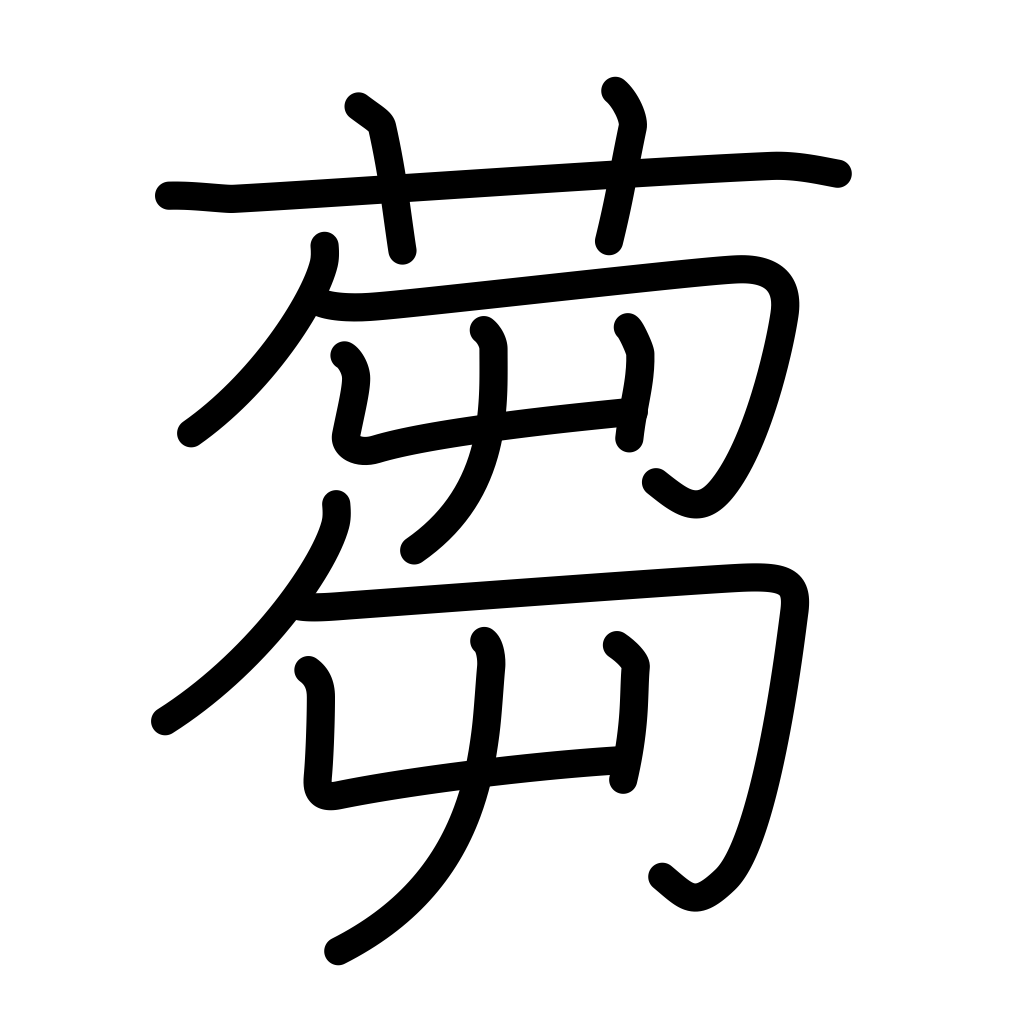
Meaning: to cut grass, hay, fodder